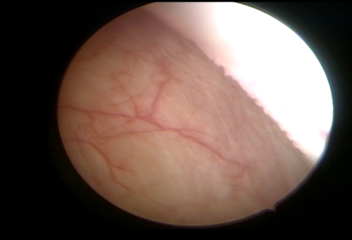
Modality: WLC
Class: Normal mucosa
Bladder cancer association: No